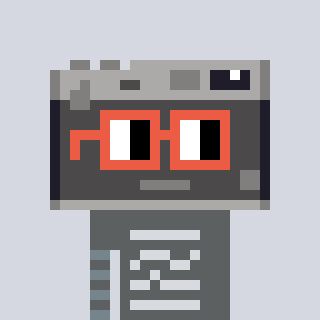
a pixel art character with square orange glasses, a camera-shaped head and a hotbrown-colored body on a cool background